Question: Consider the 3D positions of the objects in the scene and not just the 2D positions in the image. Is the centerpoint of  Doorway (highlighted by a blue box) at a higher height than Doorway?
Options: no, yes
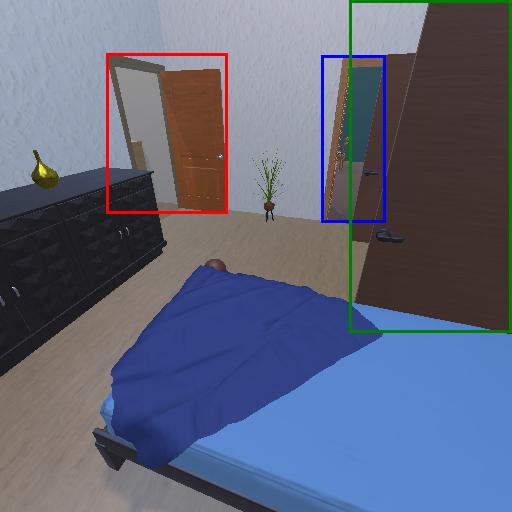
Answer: no